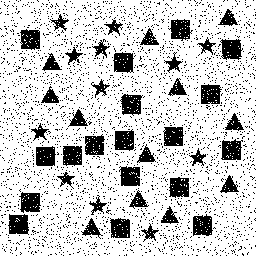
Squares: 18
Triangles: 12
Stars: 12
Total shapes: 42